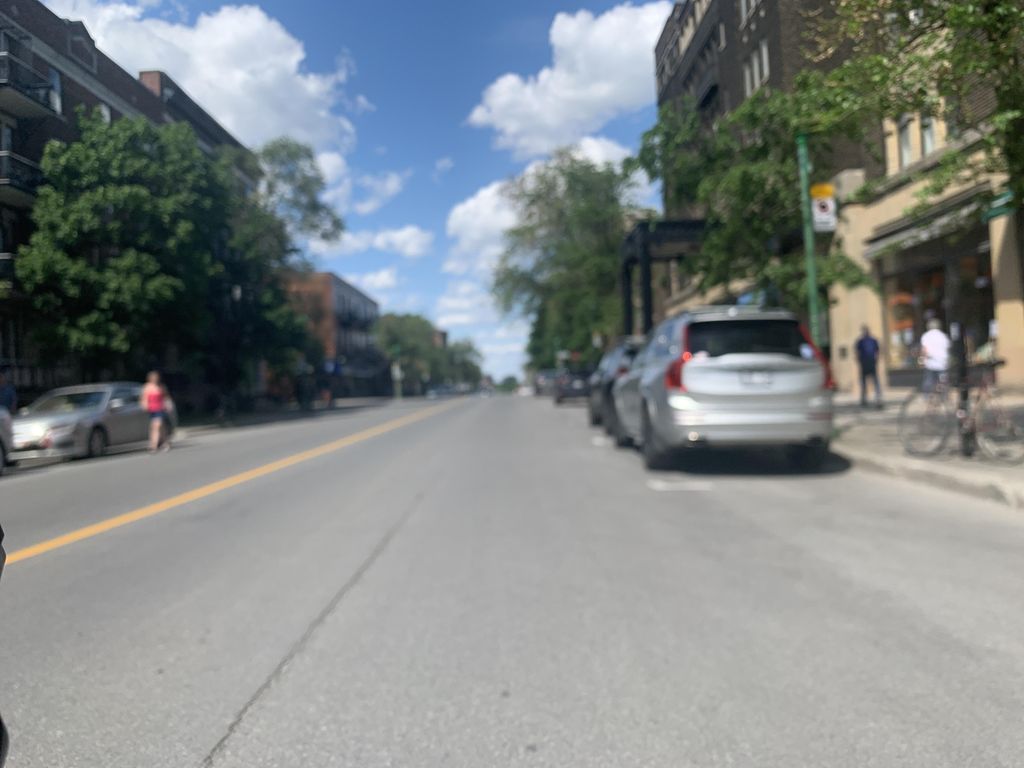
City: montreal